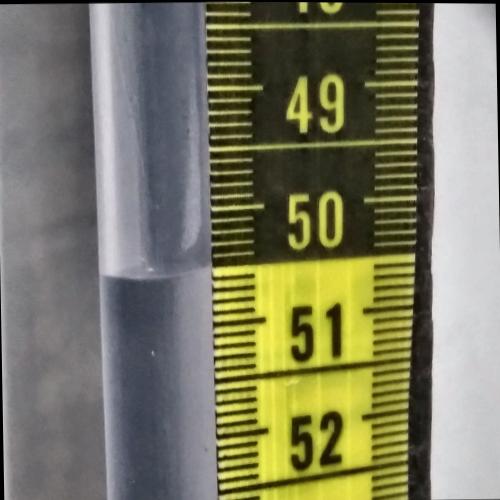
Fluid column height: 50.5 cm